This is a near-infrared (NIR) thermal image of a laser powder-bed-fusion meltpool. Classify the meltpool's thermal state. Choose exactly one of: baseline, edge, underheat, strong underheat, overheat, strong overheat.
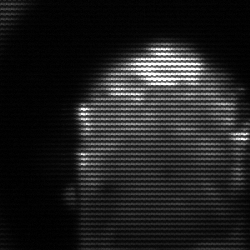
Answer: baseline